Interaction volume radius: 5 \u00c5
Interaction volume height: 20 \u00c5
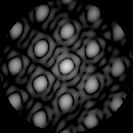
Disorder parameter: 0.1132